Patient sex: F
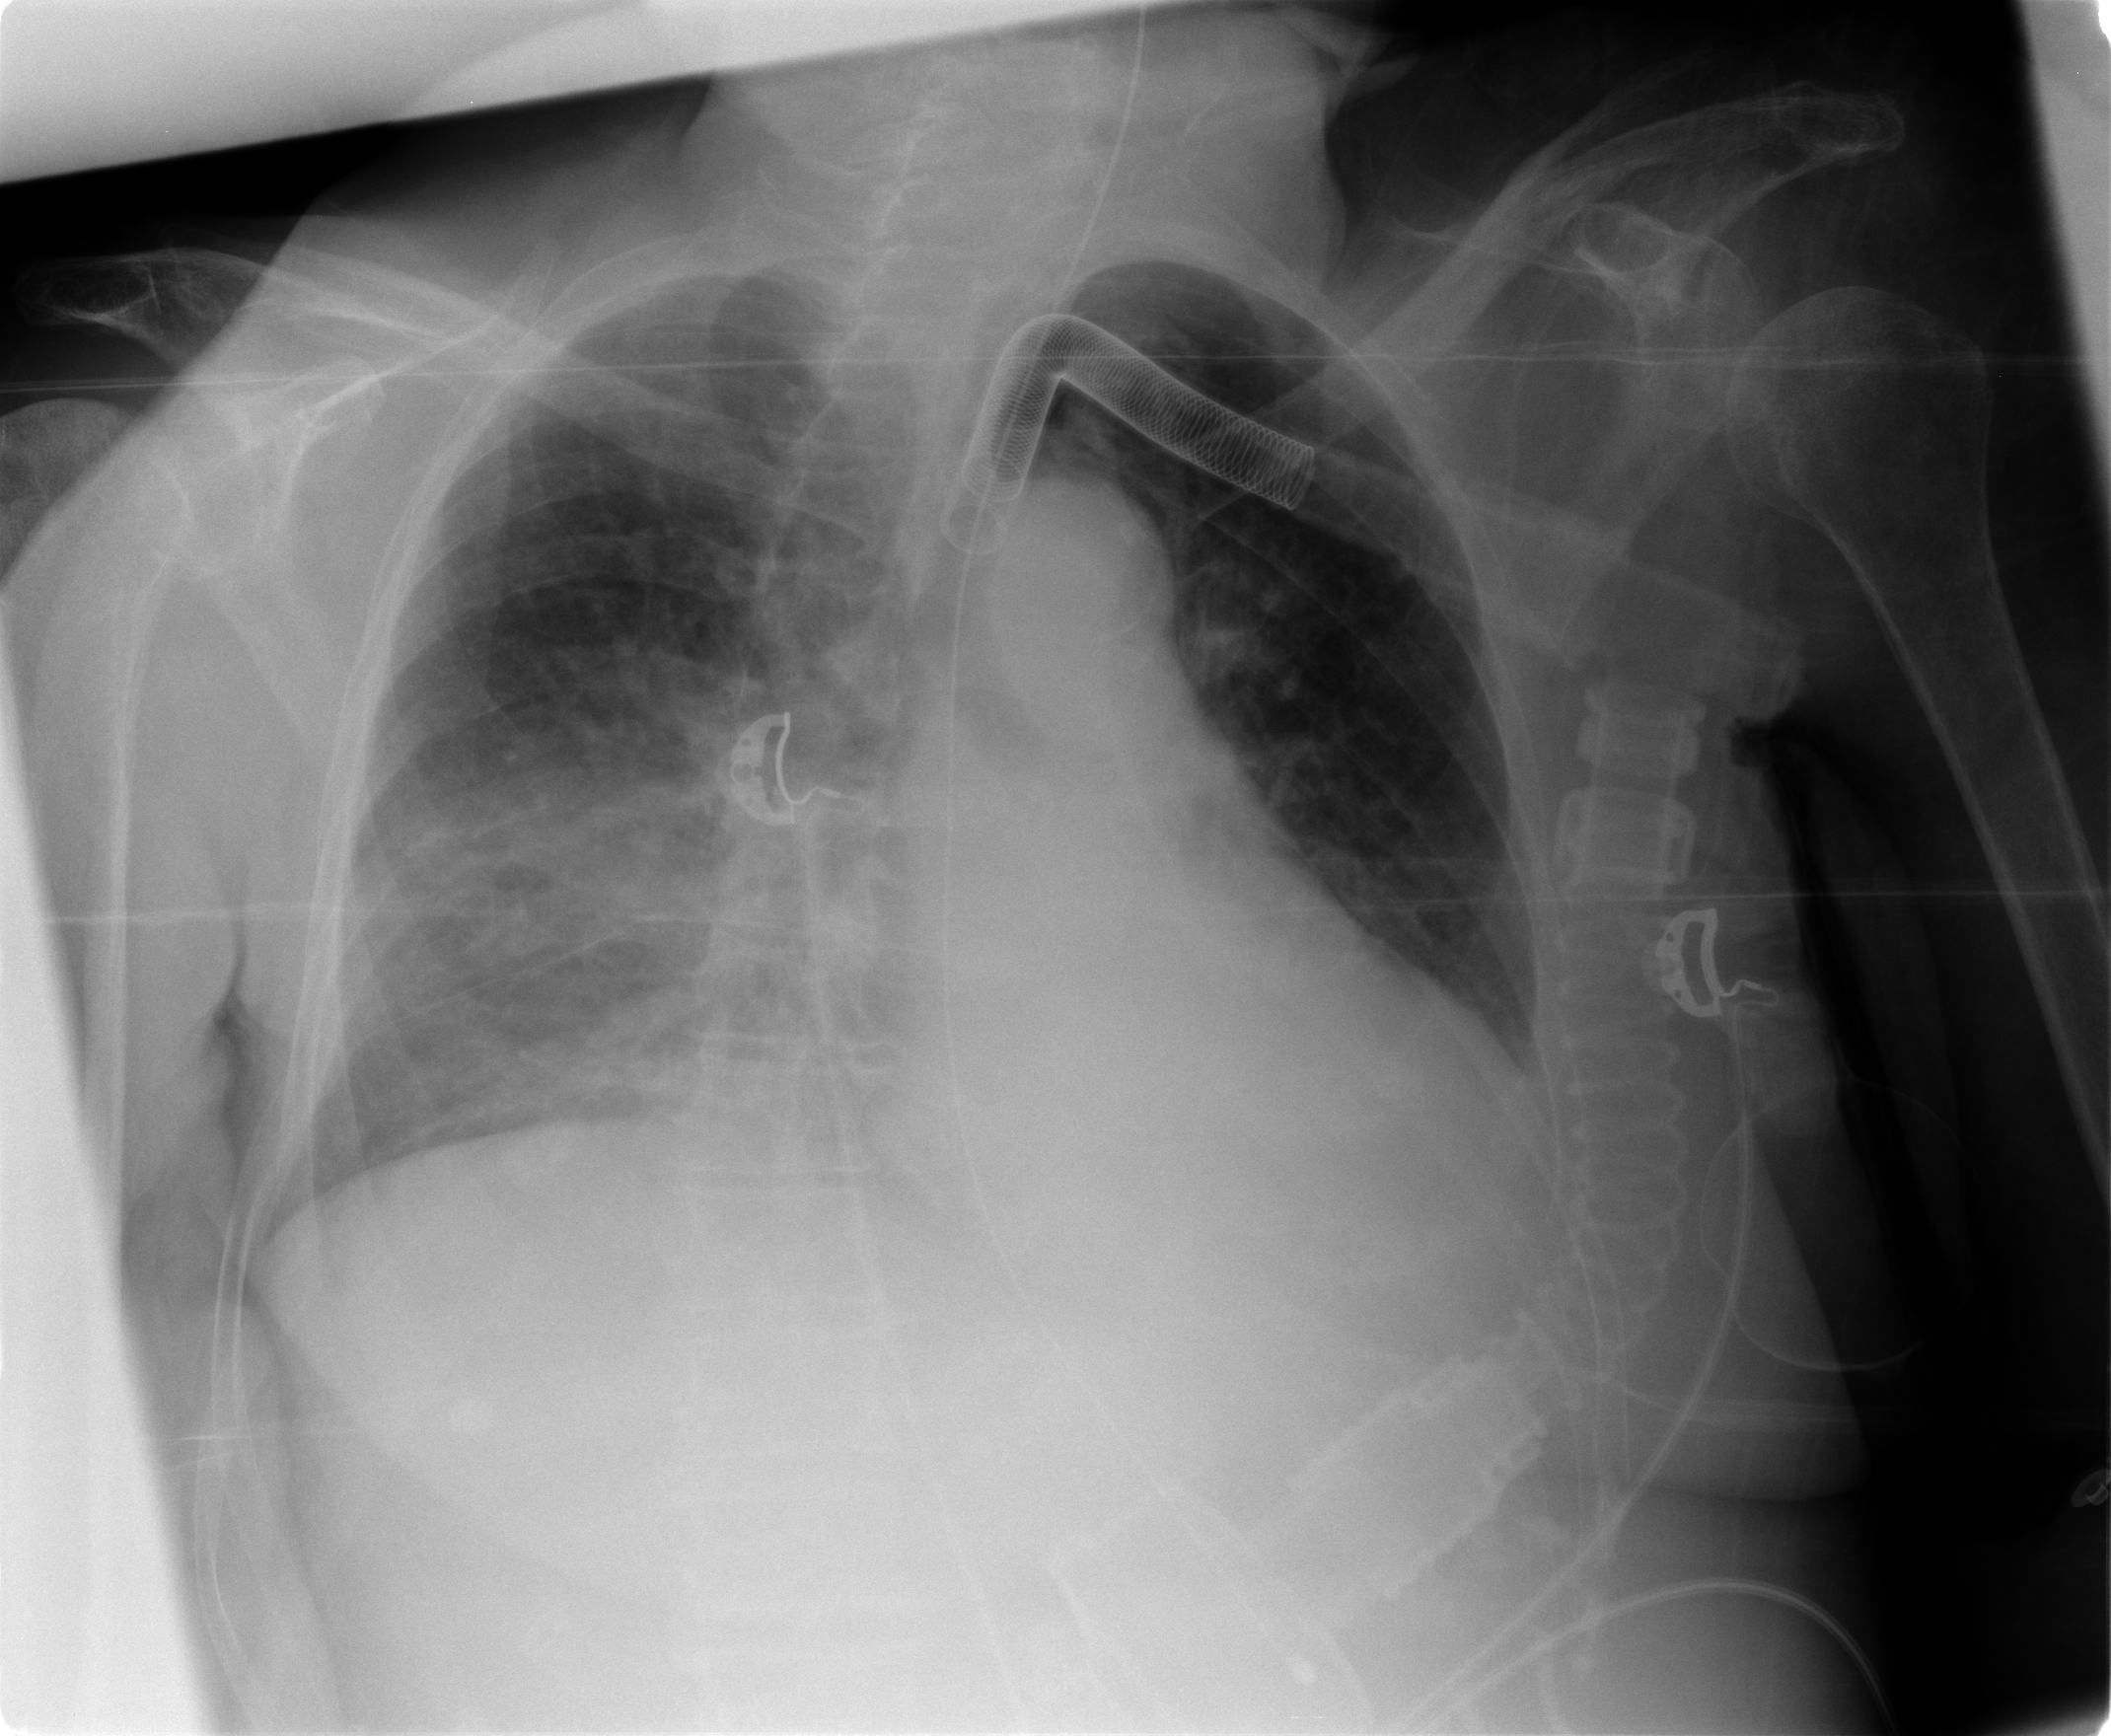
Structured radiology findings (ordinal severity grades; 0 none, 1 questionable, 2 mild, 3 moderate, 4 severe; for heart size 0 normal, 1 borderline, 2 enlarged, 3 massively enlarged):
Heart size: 0
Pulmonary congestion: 0
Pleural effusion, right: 0
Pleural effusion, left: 0
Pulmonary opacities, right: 0
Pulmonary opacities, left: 0
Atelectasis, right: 2
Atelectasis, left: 0